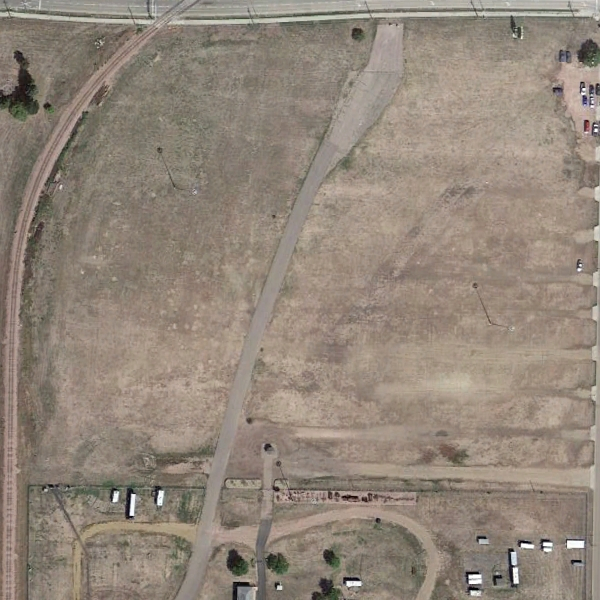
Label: BareLand